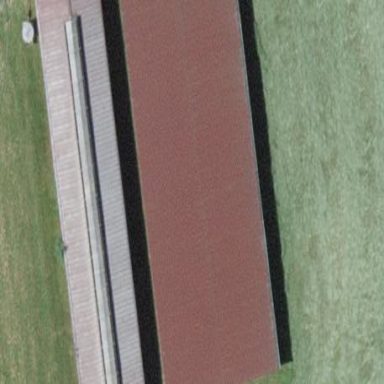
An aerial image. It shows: Farm building.